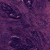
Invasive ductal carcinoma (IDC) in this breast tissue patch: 0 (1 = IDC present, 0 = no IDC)